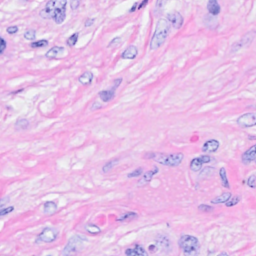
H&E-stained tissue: Breast